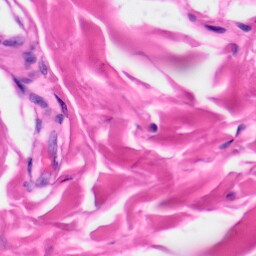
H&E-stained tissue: Skin